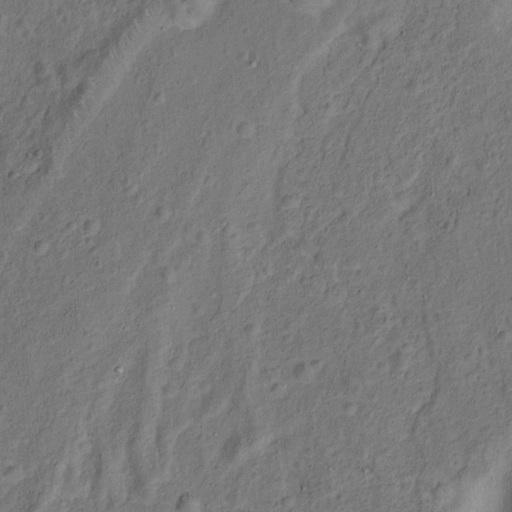
Classes present: Background, Cone